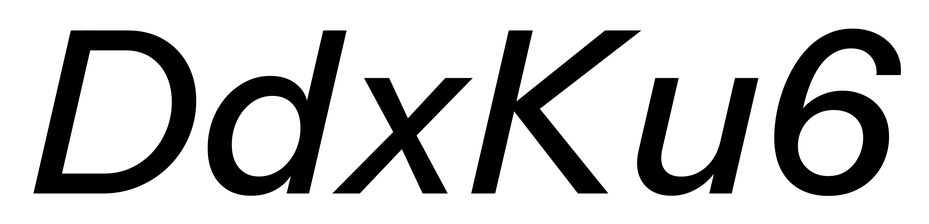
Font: InstrumentSans-Italic_Medium_Italic